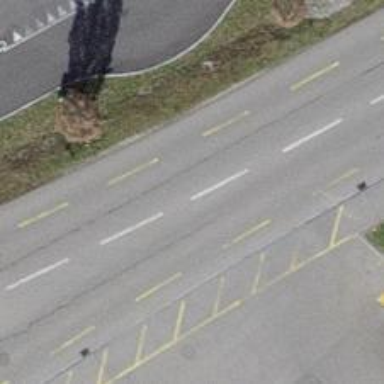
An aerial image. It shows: Primary highway with asphalt surface and designated lane for cyclists.